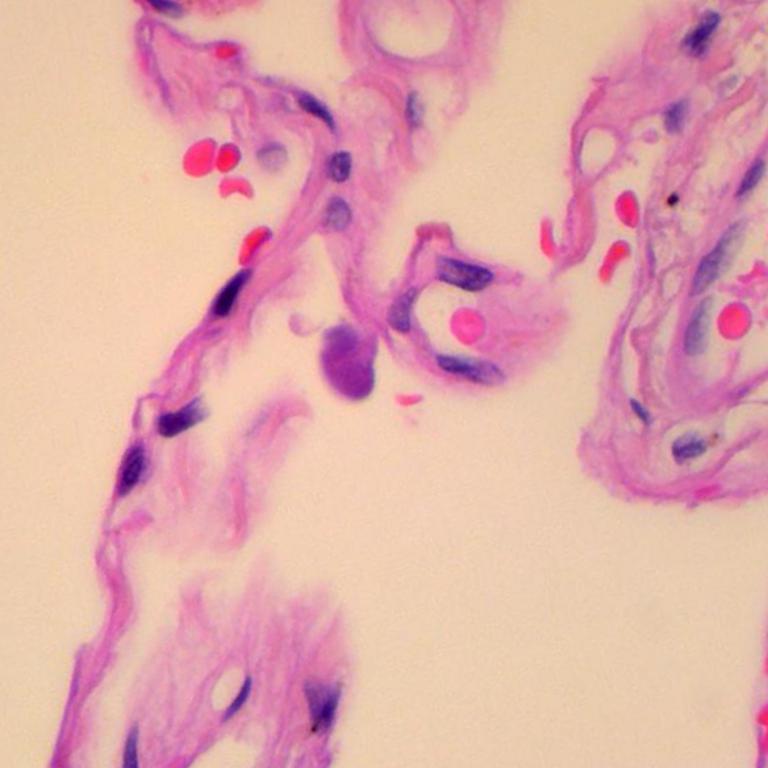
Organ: lung
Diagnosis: benign